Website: lowes
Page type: payment
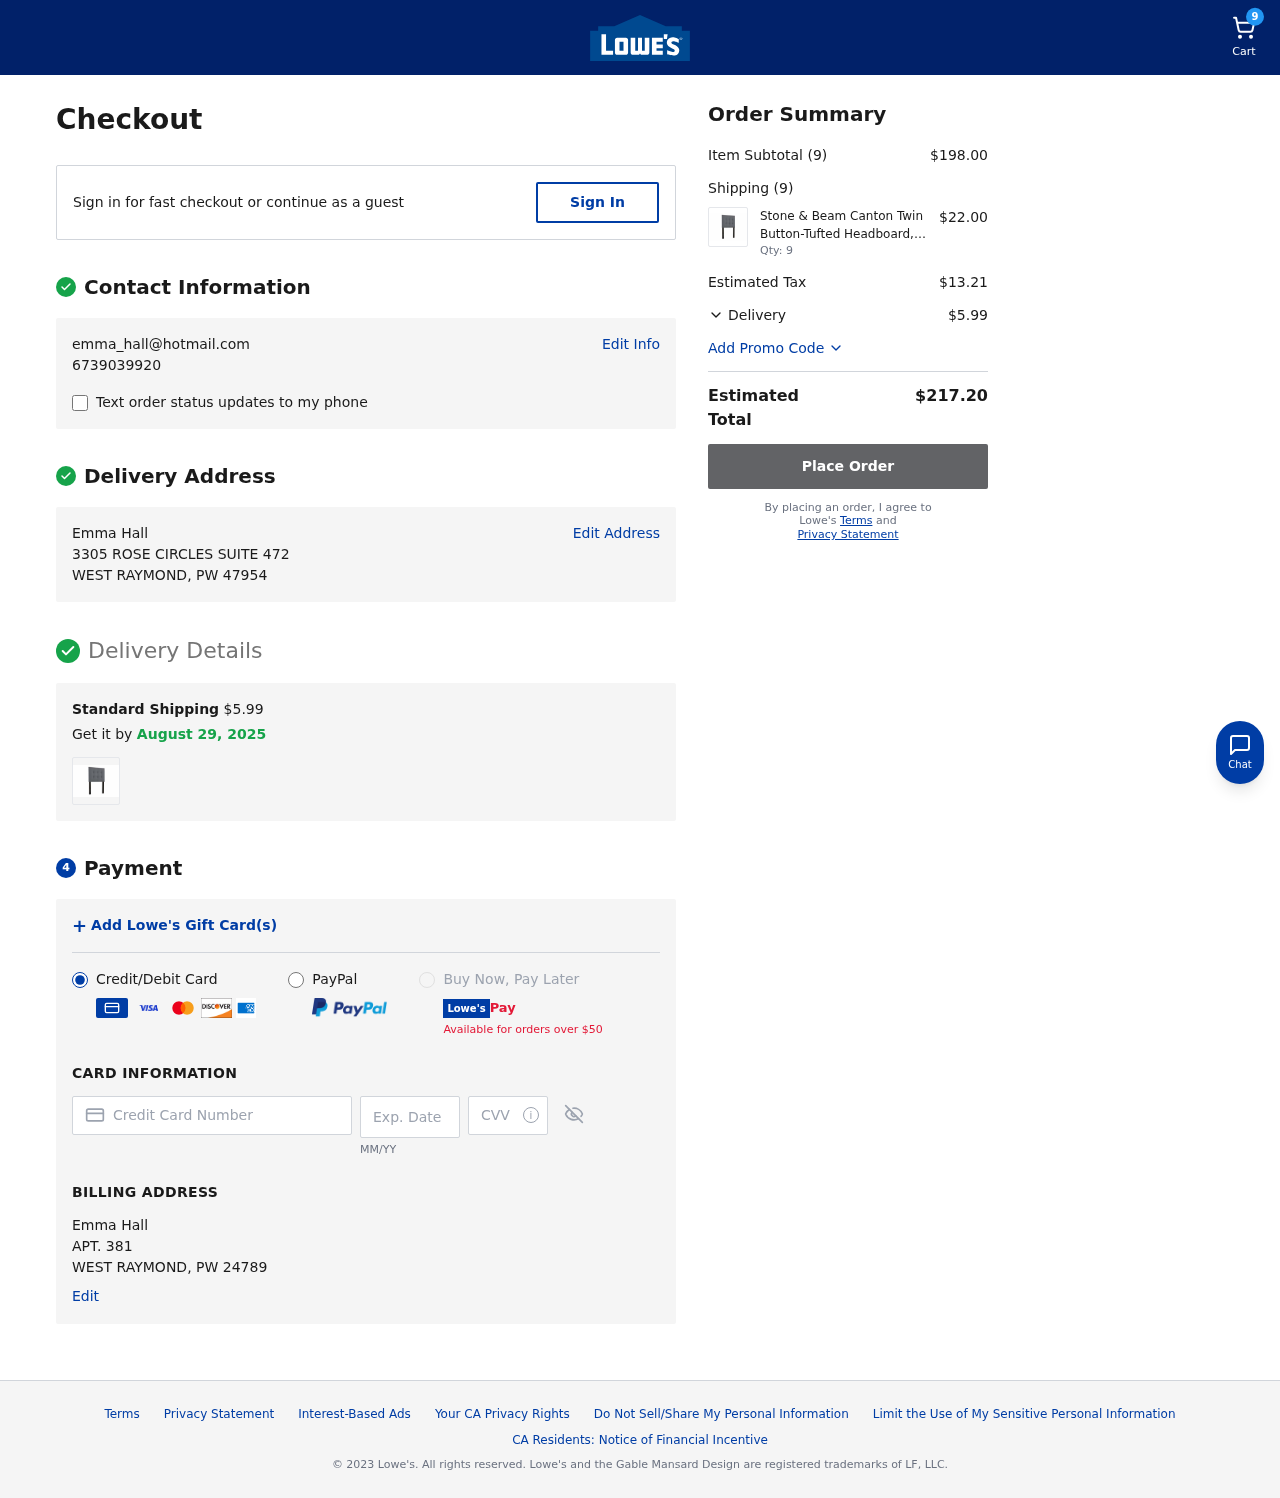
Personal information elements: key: PII_CARD_CVV
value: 797
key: PII_CARD_EXPIRY
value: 12/26
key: PII_CARD_NUMBER
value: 4299 6687 2467 8723
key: PII_CITY_STATE_ZIP2
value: WEST RAYMOND, PW 24789
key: PII_EMAIL
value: emma_hall@hotmail.com
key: PII_FULLNAME
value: Emma Hall
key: PII_FULLNAME2
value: Emma Hall
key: PII_PHONE
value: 6739039920
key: PII_STREET
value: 3305 ROSE CIRCLES SUITE 472
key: PII_STREET2
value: APT. 381
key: PII_CITY_STATE_ZIP
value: WEST RAYMOND, PW 47954
Product elements: key: PRODUCT1_NAME
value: Stone & Beam Canton Twin Button-Tufted Headboard, 42"W, Lagoon
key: PRODUCT1_PRICE
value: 22
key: PRODUCT1_QUANTITY
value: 9
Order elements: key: ORDER_NUM_ITEMS
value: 9
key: ORDER_SHIPPING_COST
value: $5.99
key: ORDER_DELIVERY_DATE
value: August 29, 2025
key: ORDER_SUBTOTAL
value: $198.00
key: ORDER_NUM_ITEMS2
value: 9
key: ORDER_TAX
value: $13.21
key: ORDER_SHIPPING_COST2
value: $5.99
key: ORDER_TOTAL
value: $217.20